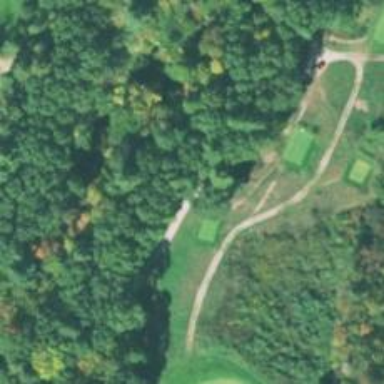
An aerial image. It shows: Path designed for golf carts.